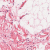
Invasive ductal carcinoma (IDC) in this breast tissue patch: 0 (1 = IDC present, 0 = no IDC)